七年级 · 度量几何学
已知 $\angle A O B$, 过 $\mathrm{O}$ 点作 $\mathrm{OC}$, 若 $\angle A O C=\frac{1}{2} \angle A O B$, 且 $\angle A O C=35^{\circ}$, 则 $\angle B O C=$ \$ \qquad \$ .
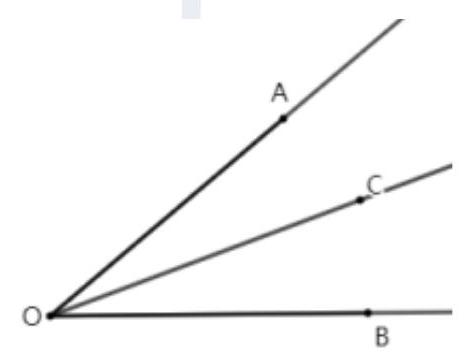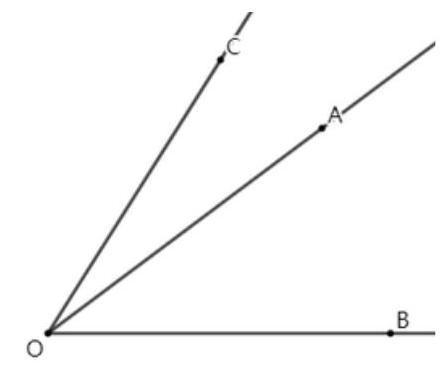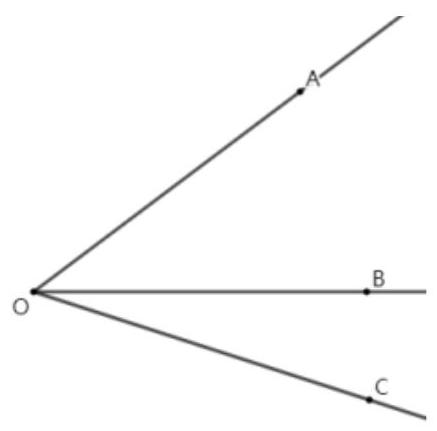
答案: $35^{\circ}$ 或 $105^{\circ}$
解析: 分三种情况进行讨论:

(1) 当点 $\mathrm{C}$ 在 $\angle A O B$ 内部, 如图所示:

$\because \angle A O C=\frac{1}{2} \angle A O B$, 且 $\angle A O C=35^{\circ}$,
$\therefore \angle A O B=70^{\circ}$,

$\therefore \angle B O C=\angle A O B-\angle A O C=35^{\circ}$

(2) 当点 $\mathrm{C}$ 在 $\mathrm{OA}$ 边的外侧时, 如图所示:

$\because \angle A O C=\frac{1}{2} \angle A O B$, 且 $\angle A O C=35^{\circ}$,

$\therefore \angle A O B=70^{\circ}$,

$\therefore \angle B O C=\angle A O B+\angle A O C=105^{\circ}$

(3) 当点 $\mathrm{C}$ 在 $\mathrm{OB}$ 边的外侧时, 如图所示:

$\because \angle A O C=\frac{1}{2} \angle A O B$,

$\therefore$ 此种情况不符合题意, 舍去;

综上可得: $\angle B O C=35^{\circ}$ 或 $\angle B O C=105^{\circ}$,

故答案为: $35^{\circ}$ 或 $105^{\circ}$.